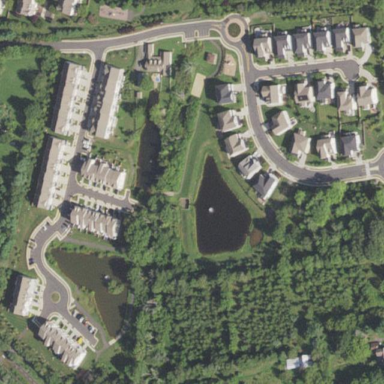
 creating serene atmosphere in the neighbourhood."